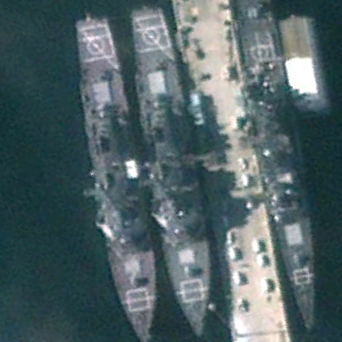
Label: destroyer